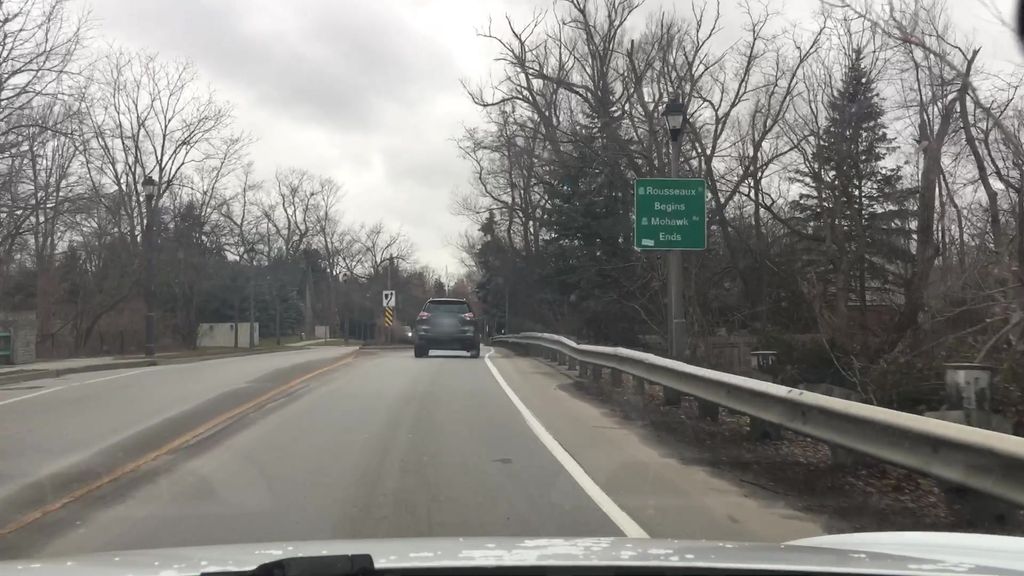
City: hamilton